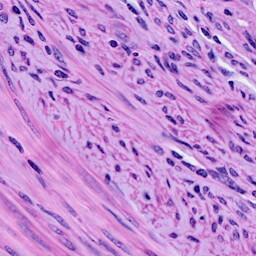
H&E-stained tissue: Cervix